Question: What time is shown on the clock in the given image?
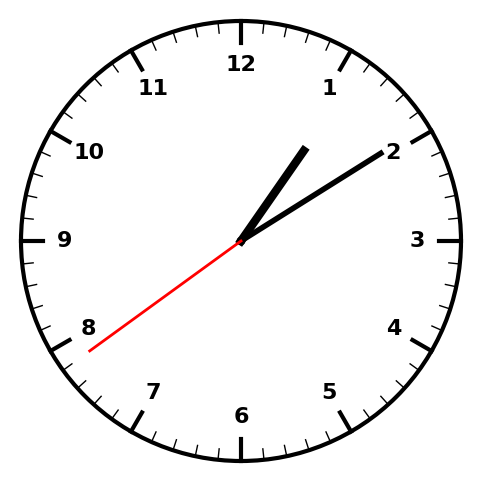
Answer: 01:09:39